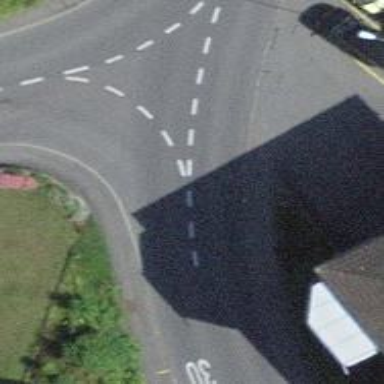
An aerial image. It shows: Kerb serving as barrier.